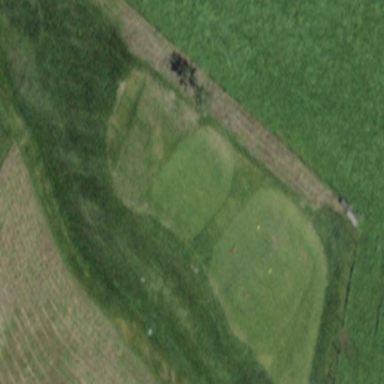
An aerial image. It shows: Golf tee on grassy land.